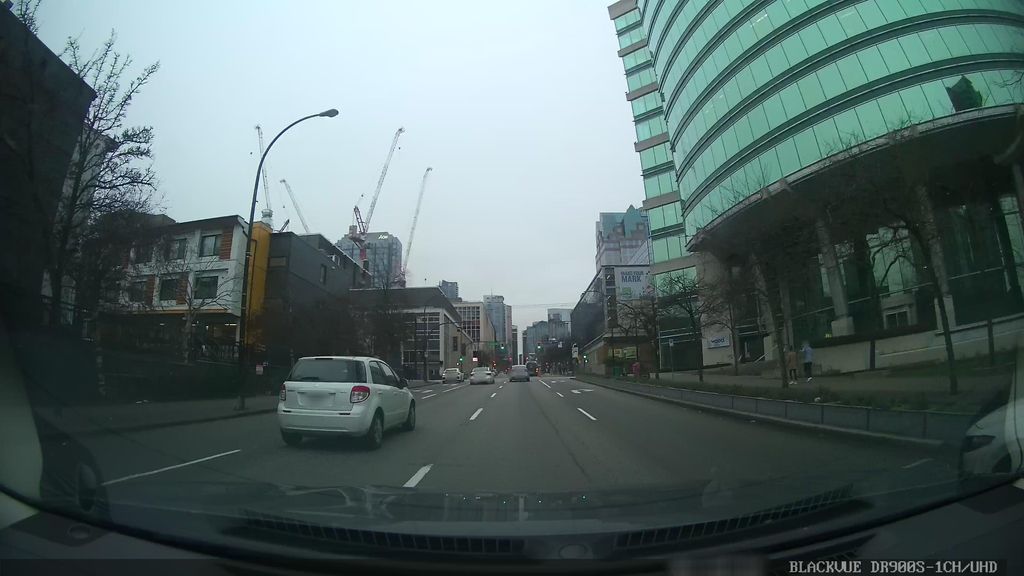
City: vancouver